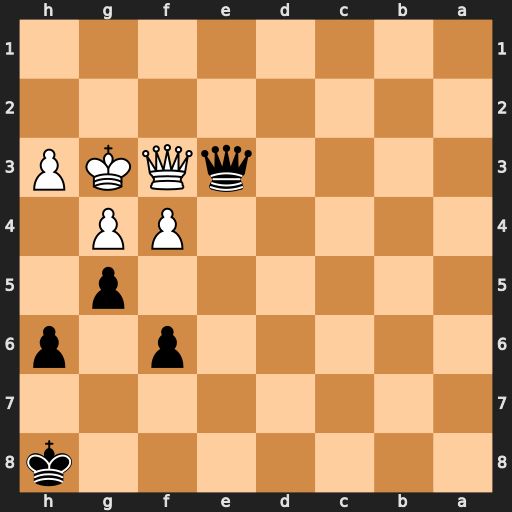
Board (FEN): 7k/8/5p1p/6p1/5PP1/4qQKP/8/8
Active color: b
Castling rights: -
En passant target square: -
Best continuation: Qg1+ Qg2 gxf4+ Kxf4 Qxg2